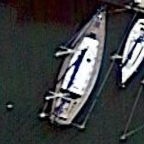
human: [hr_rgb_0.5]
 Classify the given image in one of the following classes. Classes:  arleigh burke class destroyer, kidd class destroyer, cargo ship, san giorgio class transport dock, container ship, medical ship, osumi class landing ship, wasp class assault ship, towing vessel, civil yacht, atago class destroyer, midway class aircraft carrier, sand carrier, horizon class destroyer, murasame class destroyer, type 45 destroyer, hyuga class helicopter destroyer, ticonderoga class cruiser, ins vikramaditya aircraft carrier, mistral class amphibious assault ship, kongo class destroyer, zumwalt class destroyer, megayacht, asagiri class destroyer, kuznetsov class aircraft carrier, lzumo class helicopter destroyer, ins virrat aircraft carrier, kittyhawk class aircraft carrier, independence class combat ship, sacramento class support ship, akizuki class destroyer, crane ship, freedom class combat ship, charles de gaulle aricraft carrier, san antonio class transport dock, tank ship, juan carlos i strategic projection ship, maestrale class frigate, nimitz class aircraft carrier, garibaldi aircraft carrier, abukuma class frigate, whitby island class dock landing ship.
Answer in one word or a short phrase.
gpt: Civil yacht